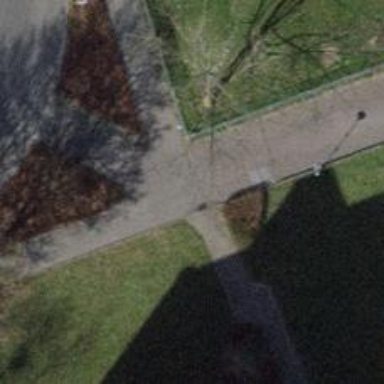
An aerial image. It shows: Footway surfaced with paving stones.